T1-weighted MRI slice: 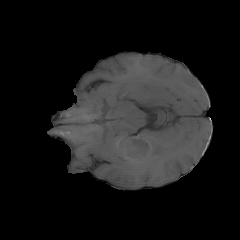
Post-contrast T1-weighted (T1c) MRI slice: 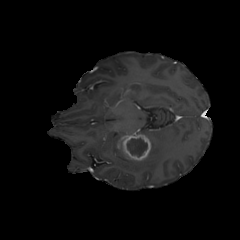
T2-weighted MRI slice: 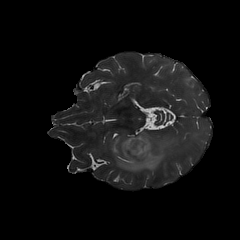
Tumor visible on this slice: yes